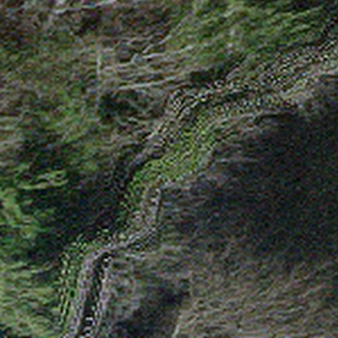
Label: other